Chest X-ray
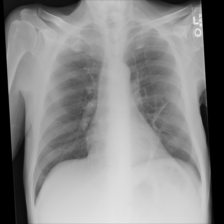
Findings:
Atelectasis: negative
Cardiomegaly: negative
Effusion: negative
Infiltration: negative
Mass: negative
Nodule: negative
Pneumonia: negative
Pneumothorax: negative
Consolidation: negative
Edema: negative
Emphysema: negative
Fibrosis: negative
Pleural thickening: negative
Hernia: negative